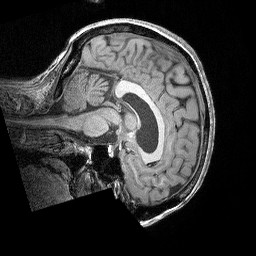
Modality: T1w
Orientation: sagittal
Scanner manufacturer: siemens
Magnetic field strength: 3 T
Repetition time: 2.3 s
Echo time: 0.00298 s